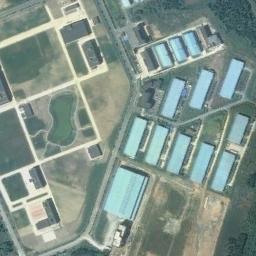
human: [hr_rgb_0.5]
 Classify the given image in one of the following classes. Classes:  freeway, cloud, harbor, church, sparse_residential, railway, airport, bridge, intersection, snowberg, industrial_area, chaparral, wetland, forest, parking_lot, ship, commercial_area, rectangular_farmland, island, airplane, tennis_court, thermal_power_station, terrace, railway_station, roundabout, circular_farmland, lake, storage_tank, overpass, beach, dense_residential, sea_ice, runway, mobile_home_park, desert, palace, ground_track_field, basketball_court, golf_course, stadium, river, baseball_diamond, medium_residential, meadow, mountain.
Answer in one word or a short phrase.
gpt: industrial_area